Question: I installed a new module to my Opencart store, but there is a little css bug:

If I click on Filters it is slides down a div with filters, but the slided down div (the red box) height is not 100% (there is a scroll bar). I would really appreciate any help.
Example: <URL>
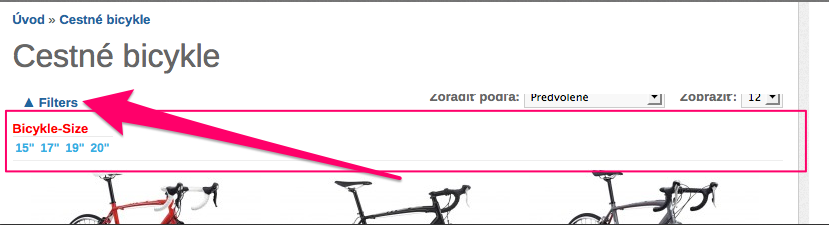
Answer: If you don't want to set a fixed height, try add this css:
'''
.box-filter {
display: inline-block;
}
'''
Works on my browser